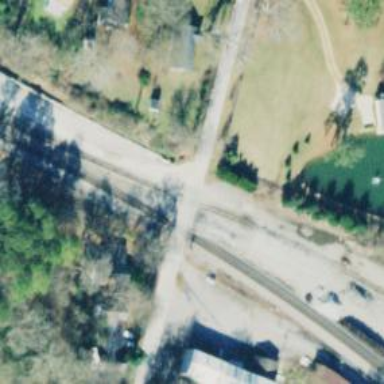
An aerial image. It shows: Level crossing with lights at the railway.